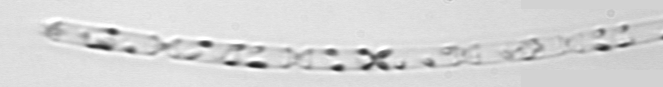
Label: Cerataulina_pelagica